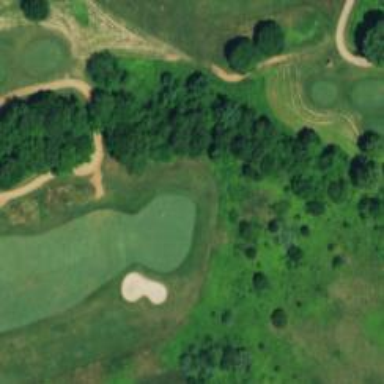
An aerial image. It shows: View of golf hole.